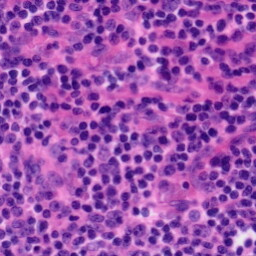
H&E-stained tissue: Tonsil